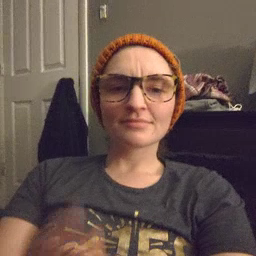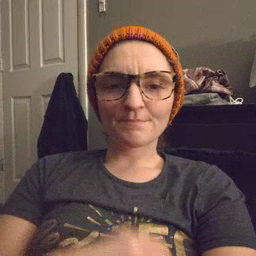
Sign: sleep